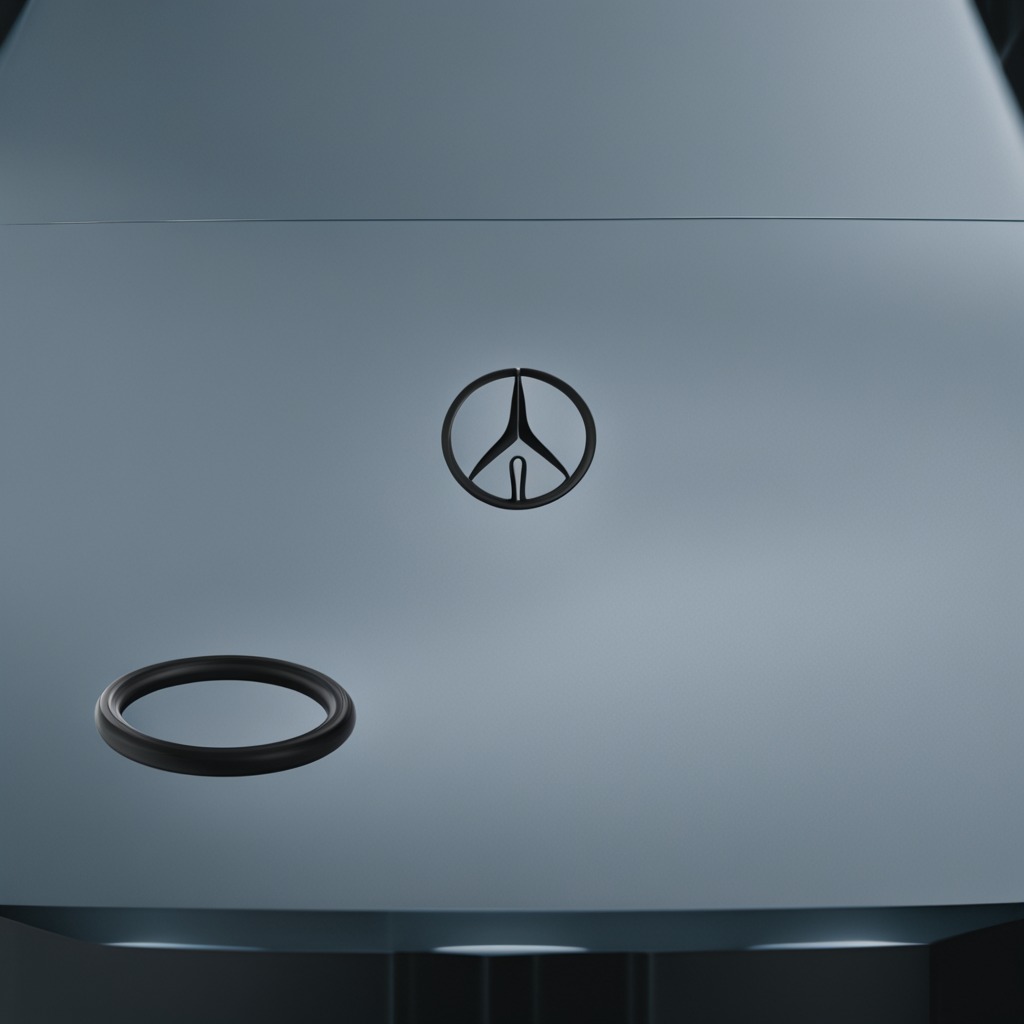
A rubber O-ring is lying on a toolbox surface in an airplane hangar workshop 8K.